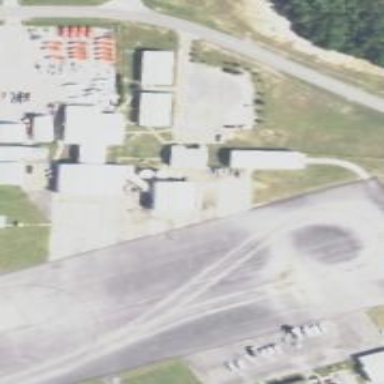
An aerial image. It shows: Apron area at the airport with paved surface.